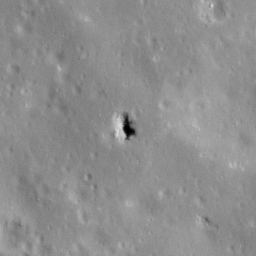
Pit: Adams B 1
Host crater: Adams B
Host type: impact_melt
Lunar coordinates: latitude -31.412, longitude 65.641